Question: I'm on Android Studio version 1.4. I'm using the Android Volley library (I use the mcxiaoke mirror <URL>. But the 'ImageRequest' is deprecated. The code still works but deprecated. Has anyone found an alternative for this?
I've search for this issue in Google but didn't find any solution.

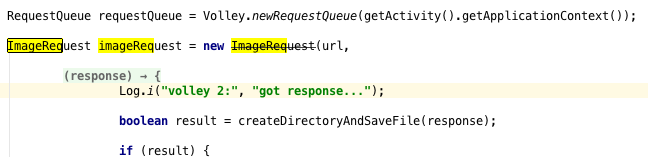
Answer: I think the class is not deprecated but the constructor that you are using is deprecated.
use this <URL>
Usage example :
'''
ImageRequest request = new ImageRequest(
url, myResponseListener, maxWidth,
maxHeight, scaleType, Config.RGB_565, myErrorListener);
'''